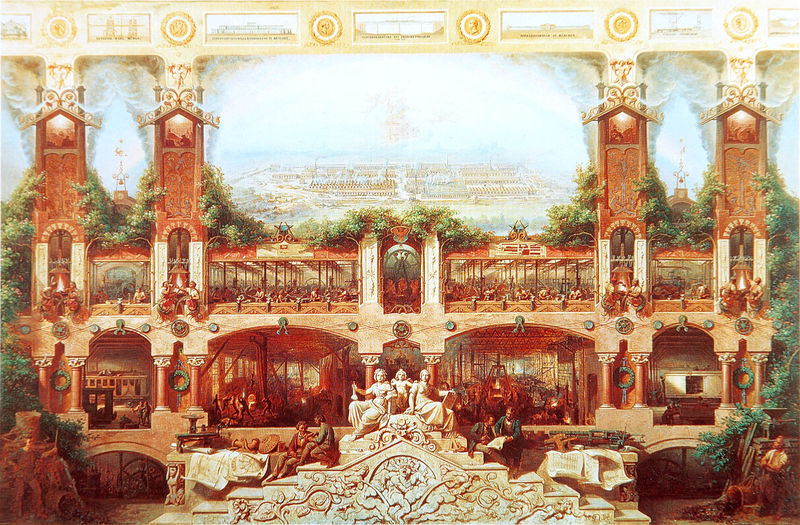
Titel: Die Maschinenfabrik und Gießerei Klett & Co.
Künstler: Eugen Napoleon Neureuther
Standort: Nürnberg.
Institution: MAN Aktiengesellschaft
Schlagwörter: baum, blau, blätter, felsen, feuer, gemälde, himmel, laub, mann, meer, wasser, weiß, wolken, bäume, gelb, grün, landschaft, menschen, ocker, stadt, braun, bunt, fenster, grau, hell, hintergrund, licht, lichter, marmor, männer, orange, schwarz, stützen, szene, säule, säulen, tisch, tische, zeichnung, ausblick, gebäude, haus, rot, wolke, beige, leute, malerei, wand, architektur, barock, historie, mensch, rahmen, stein, bild, öl, horizont, häuser, rauch, sonne, gold, kind, blatt, bühne, pflanzen, theater, rokoko, wald, arbeit, brunnen, ranken, skulptur, statue, deutschland, aussicht, relief, bilder, papier, bogen, fassade, ort, perspektive, zwei, warm, farben, sonnenlicht, zug, dorf, fabrik, platz, bühnenbild, empore, vogelperspektive, arbeiter, figuren, industrie, rundbogen, treppe, treppen, symmetrie, dichter, wandmalerei, maler, stuck, stufe, stufen, junge, galerie, halle, bögen, symetrie, keller, verkäufer, türme, münchen, denkmal, druck, räume, allegorie, entwurf, kranz, arkaden, runge, skulpturen, handwerker, statuen, bahn, freitreppe, plan, durchblicke, kulisse, lichts, viereckig, volute, kränze, fresko, einsicht, wandbild, querschnitt, forum, nürnberg, siegeskranz, monument, gallerie, klenze, wohnungen, begrünung, göttinnen, ken, malereo, fabriken, hallen, entwurd, kellergeschoss, prospekt, markthallen, einrahmung, festsaal, ansichten, neureuther, maschinen, ausblicke, erinnerungsblatt, felden, hochofen, hochöfen, idnustire, katakombe, katakomben, kellr, medaillons, pläne, podium, skene, stahlwerk, stahlwerke, statuten, fabrikanlage, 17. jahrhundert, spiegelsymetrie